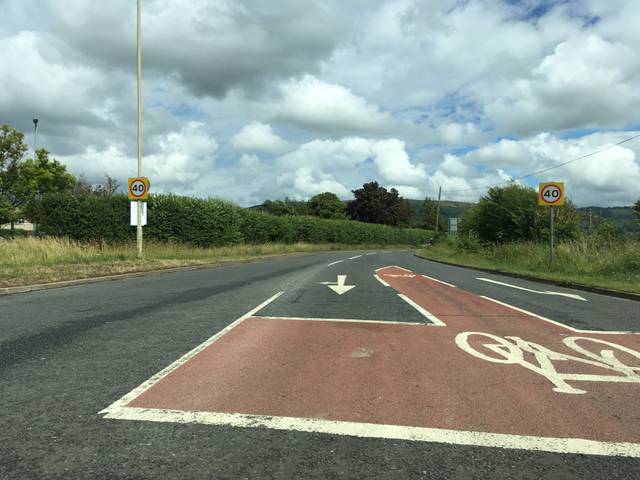
Region: United Kingdom
Coordinates: 51.931, -2.066